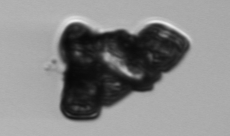
Label: Delphineis